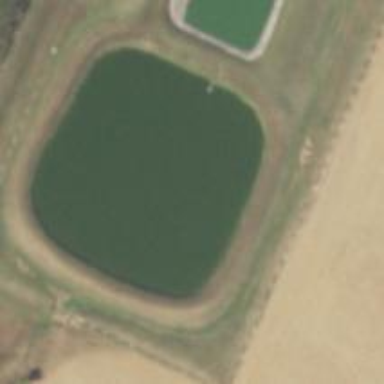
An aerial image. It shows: Waste water basin that contains water from natural source.